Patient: sex M, age 74
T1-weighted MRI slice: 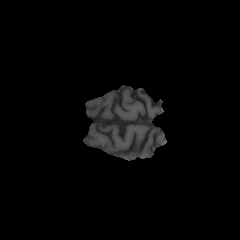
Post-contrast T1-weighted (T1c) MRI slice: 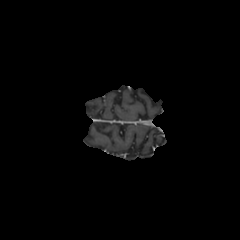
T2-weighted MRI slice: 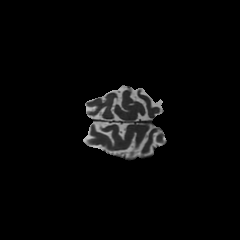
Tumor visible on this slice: no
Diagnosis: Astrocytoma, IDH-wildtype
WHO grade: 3